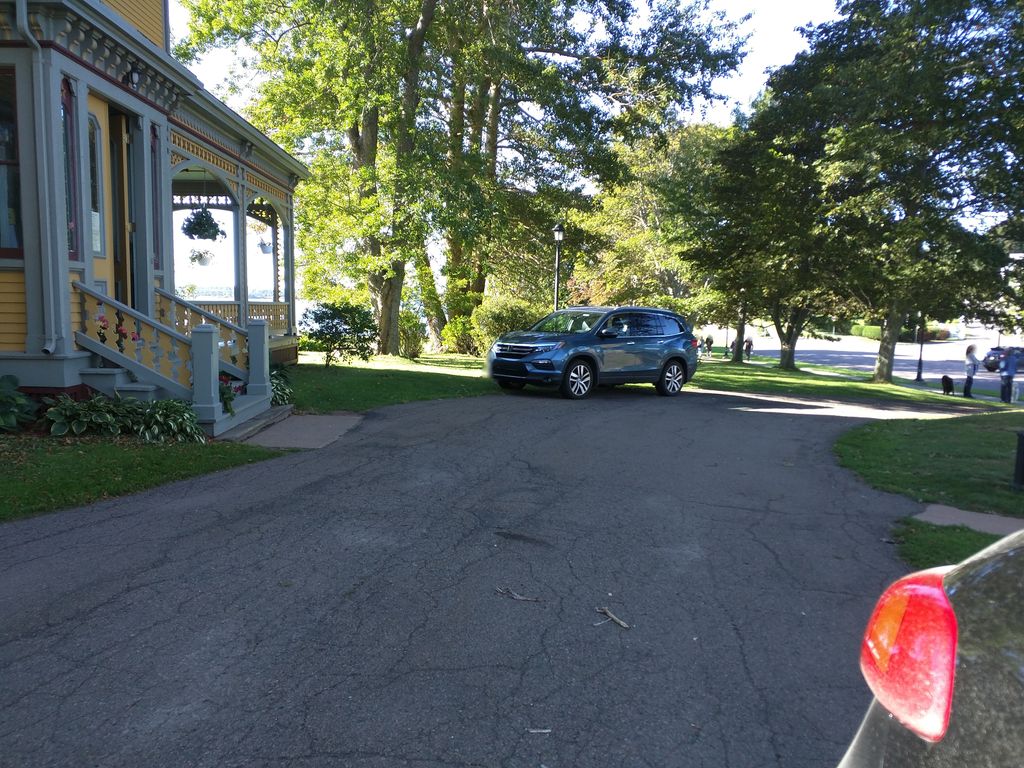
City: charlottetown